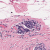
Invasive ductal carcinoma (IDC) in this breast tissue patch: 0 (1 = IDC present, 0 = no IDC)